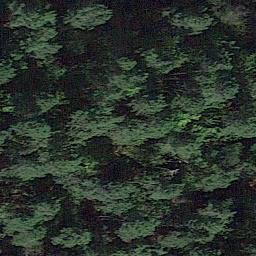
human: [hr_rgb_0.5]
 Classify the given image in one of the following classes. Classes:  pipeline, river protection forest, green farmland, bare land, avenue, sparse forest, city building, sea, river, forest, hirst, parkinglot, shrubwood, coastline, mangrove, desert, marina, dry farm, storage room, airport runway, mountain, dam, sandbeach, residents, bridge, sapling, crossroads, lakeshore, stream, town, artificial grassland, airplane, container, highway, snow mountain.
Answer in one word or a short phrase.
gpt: forest